Question: Let me start by stating what I am really trying to do: I have to check a field for multiple "exclusive" (I'll explain) criteria, and display a single validation message.
Here is my code:
'''
<asp:TextBox ID="Amount" runat="server" CssClass="field"></asp:TextBox>
<asp:RequiredFieldValidator Text="Amount is required"/>
<asp:CompareValidator Operator="DataTypeCheck" Type="Currency" Text="Amount must be numeric"/>
<asp:CompareValidator Operator="GreaterThanEqual" ValueToCompare="10" Type="Currency" Text="Minimum donation $10.00"/>
<asp:CompareValidator Operator="LessThan" ValueToCompare="10000" Type="Currency" Text="Wow that's too much"/>
'''
I have left off some tags for readability - all validators are in the same validation group, they have ID's, 'ControlToValidate="Amount" Display="Dynamic"'.
If the Amount field is blank, or has a number in it, all is fine. However, if I put text in the field:

Even though the <10, >10,000 and DataTypeCheck should be exclusive, the numeric comparisons fail on the string.
I realize I could use a 'CustomValidator' for this, but I would like to eventually style one the messages differently, in its own separate '<span>' element.
So, my incorrect (because they aren't "What am I really trying to do?") questions are:
1. How do I make a CompareValidator of currency type not fail on text? or
2. How do I display only the first message from multiple validators? or
3. How do I do what I want to do?
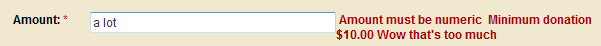
Answer: So I ended up using a 'CustomValidator' and setting a label where I wanted my different message.
.aspx page:
'''
<span>
<asp:TextBox ID="Amount" runat="server" CssClass="field"></asp:TextBox>
<asp:RequiredFieldValidator [same as earlier...] />
<asp:CustomValidator ID="AmountCustomValidator" ControlToValidate="Amount" ValidateEmptyText="False" OnServerValidate="AmountCustomValidator_ServerValidate"/>
</span>
<span>
<asp:Label ID="AmountTooMuchMessage" runat="server" Text="" />
</span>
'''
Code-behind:
'''
protected void AmountCustomValidator_ServerValidate(object source, ServerValidateEventArgs args)
{
args.IsValid = true;
AmountTooMuchMessage.Text = ""; //Reset special error label text
decimal amountFormatted;
if (!decimal.TryParse(args.Value, out amountFormatted))
{
AmountCustomValidator.Text = "Amount must be numeric";
args.IsValid = false;
return; //Don't try to compare values to non-numeric input
}
//This is money, so make it two decimals
amountFormatted = Math.Round(amountFormatted, 2);
Amount.Text = amountFormatted.ToString();
if (amountFormatted < 10)
{
AmountCustomValidator.Text = "Minimum donation $10.00";
args.IsValid = false;
}
if (amountFormatted > 10000)
{
AmountCustomValidator.Text = "";
AmountTooMuchMessage.Text = "That's too much";
args.IsValid = false;
}
}
'''
Note that I had to remove the 'ErrorMessage' tag on the 'CustomValidator', otherwise it will show when 'Text=""'.